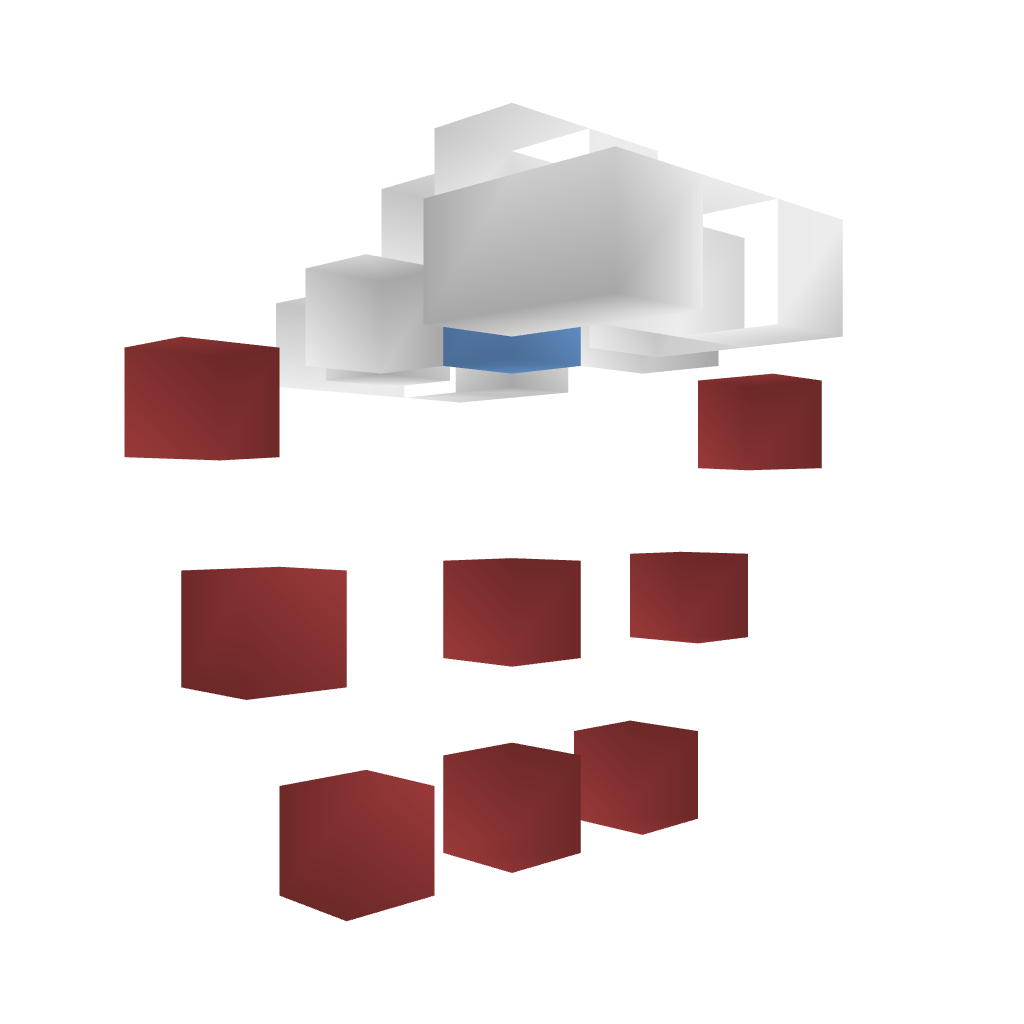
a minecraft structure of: Fairtrade bad low quality